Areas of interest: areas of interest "Business Office Building"
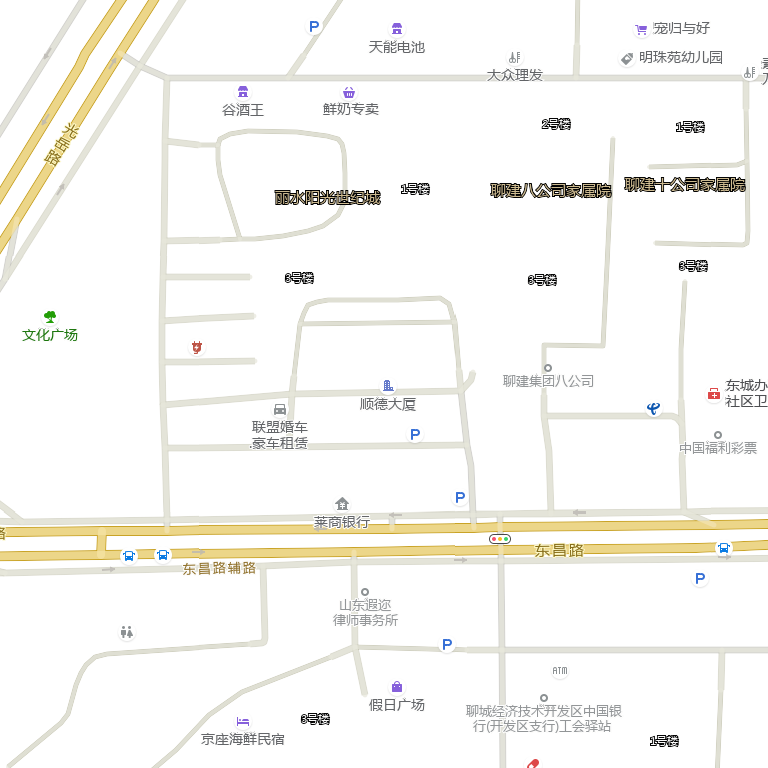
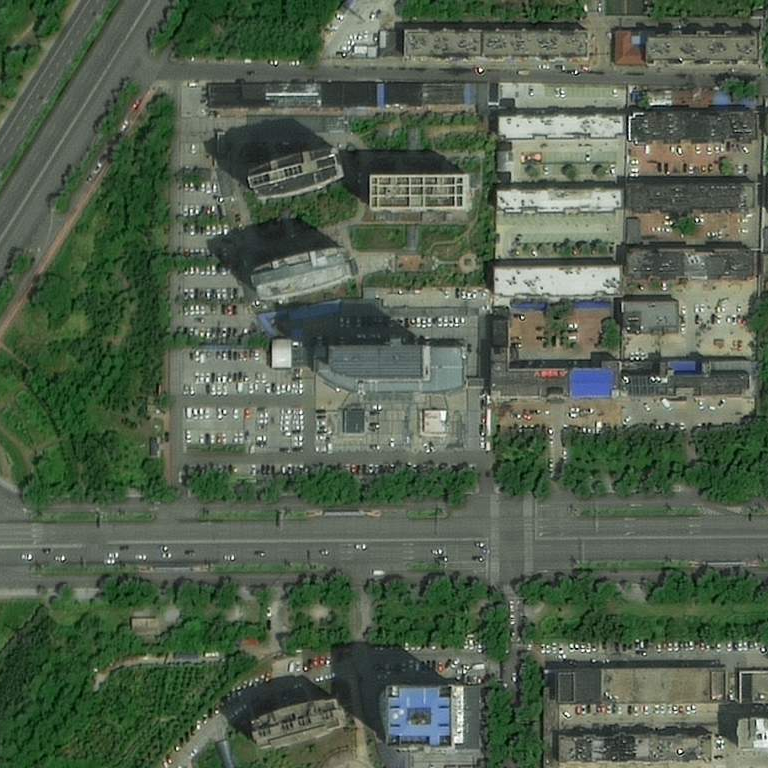